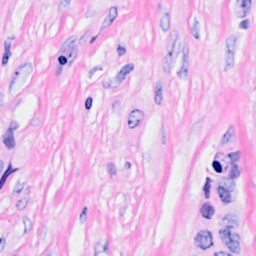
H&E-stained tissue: Breast